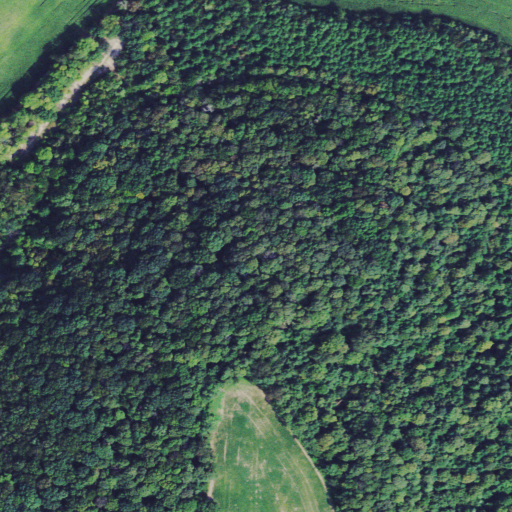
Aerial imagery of cliff(s) in Ohio named Sugar Point containing deciduous forest, cultivated crops, pasture, and mixed forest